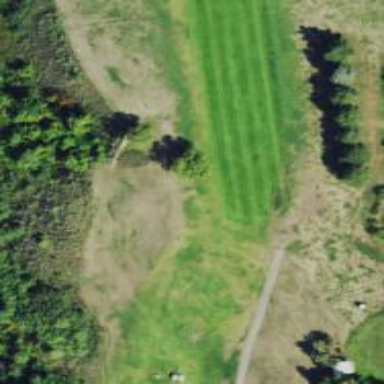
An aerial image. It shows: Golf hole.